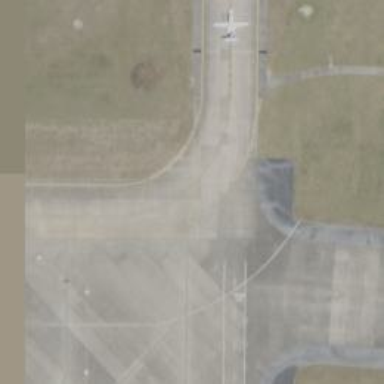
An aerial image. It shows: Image of taxiway at airport.